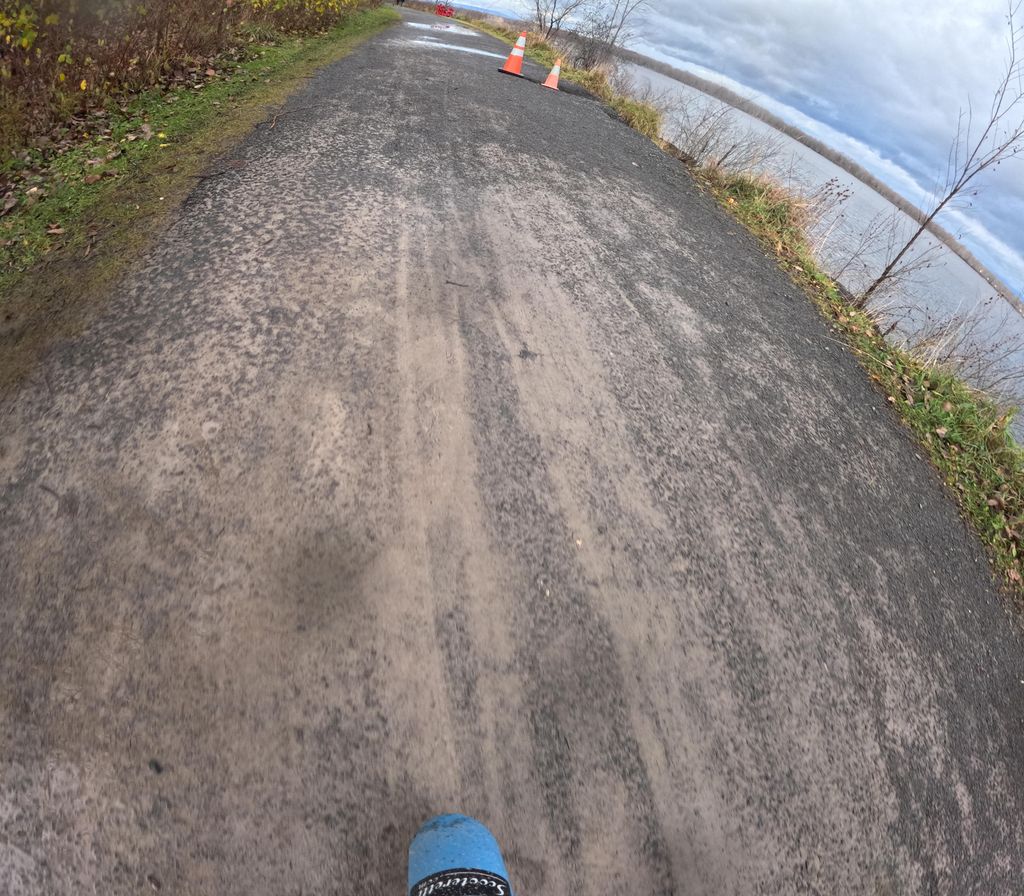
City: ottawa-gatineau